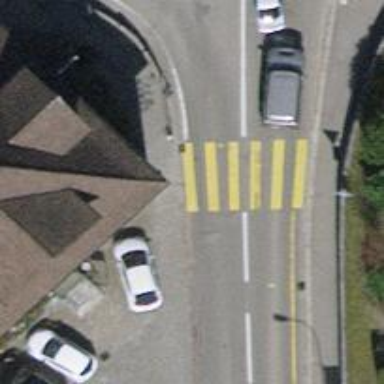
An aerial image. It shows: Uncontrolled zebra crossing on the road.